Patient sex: M
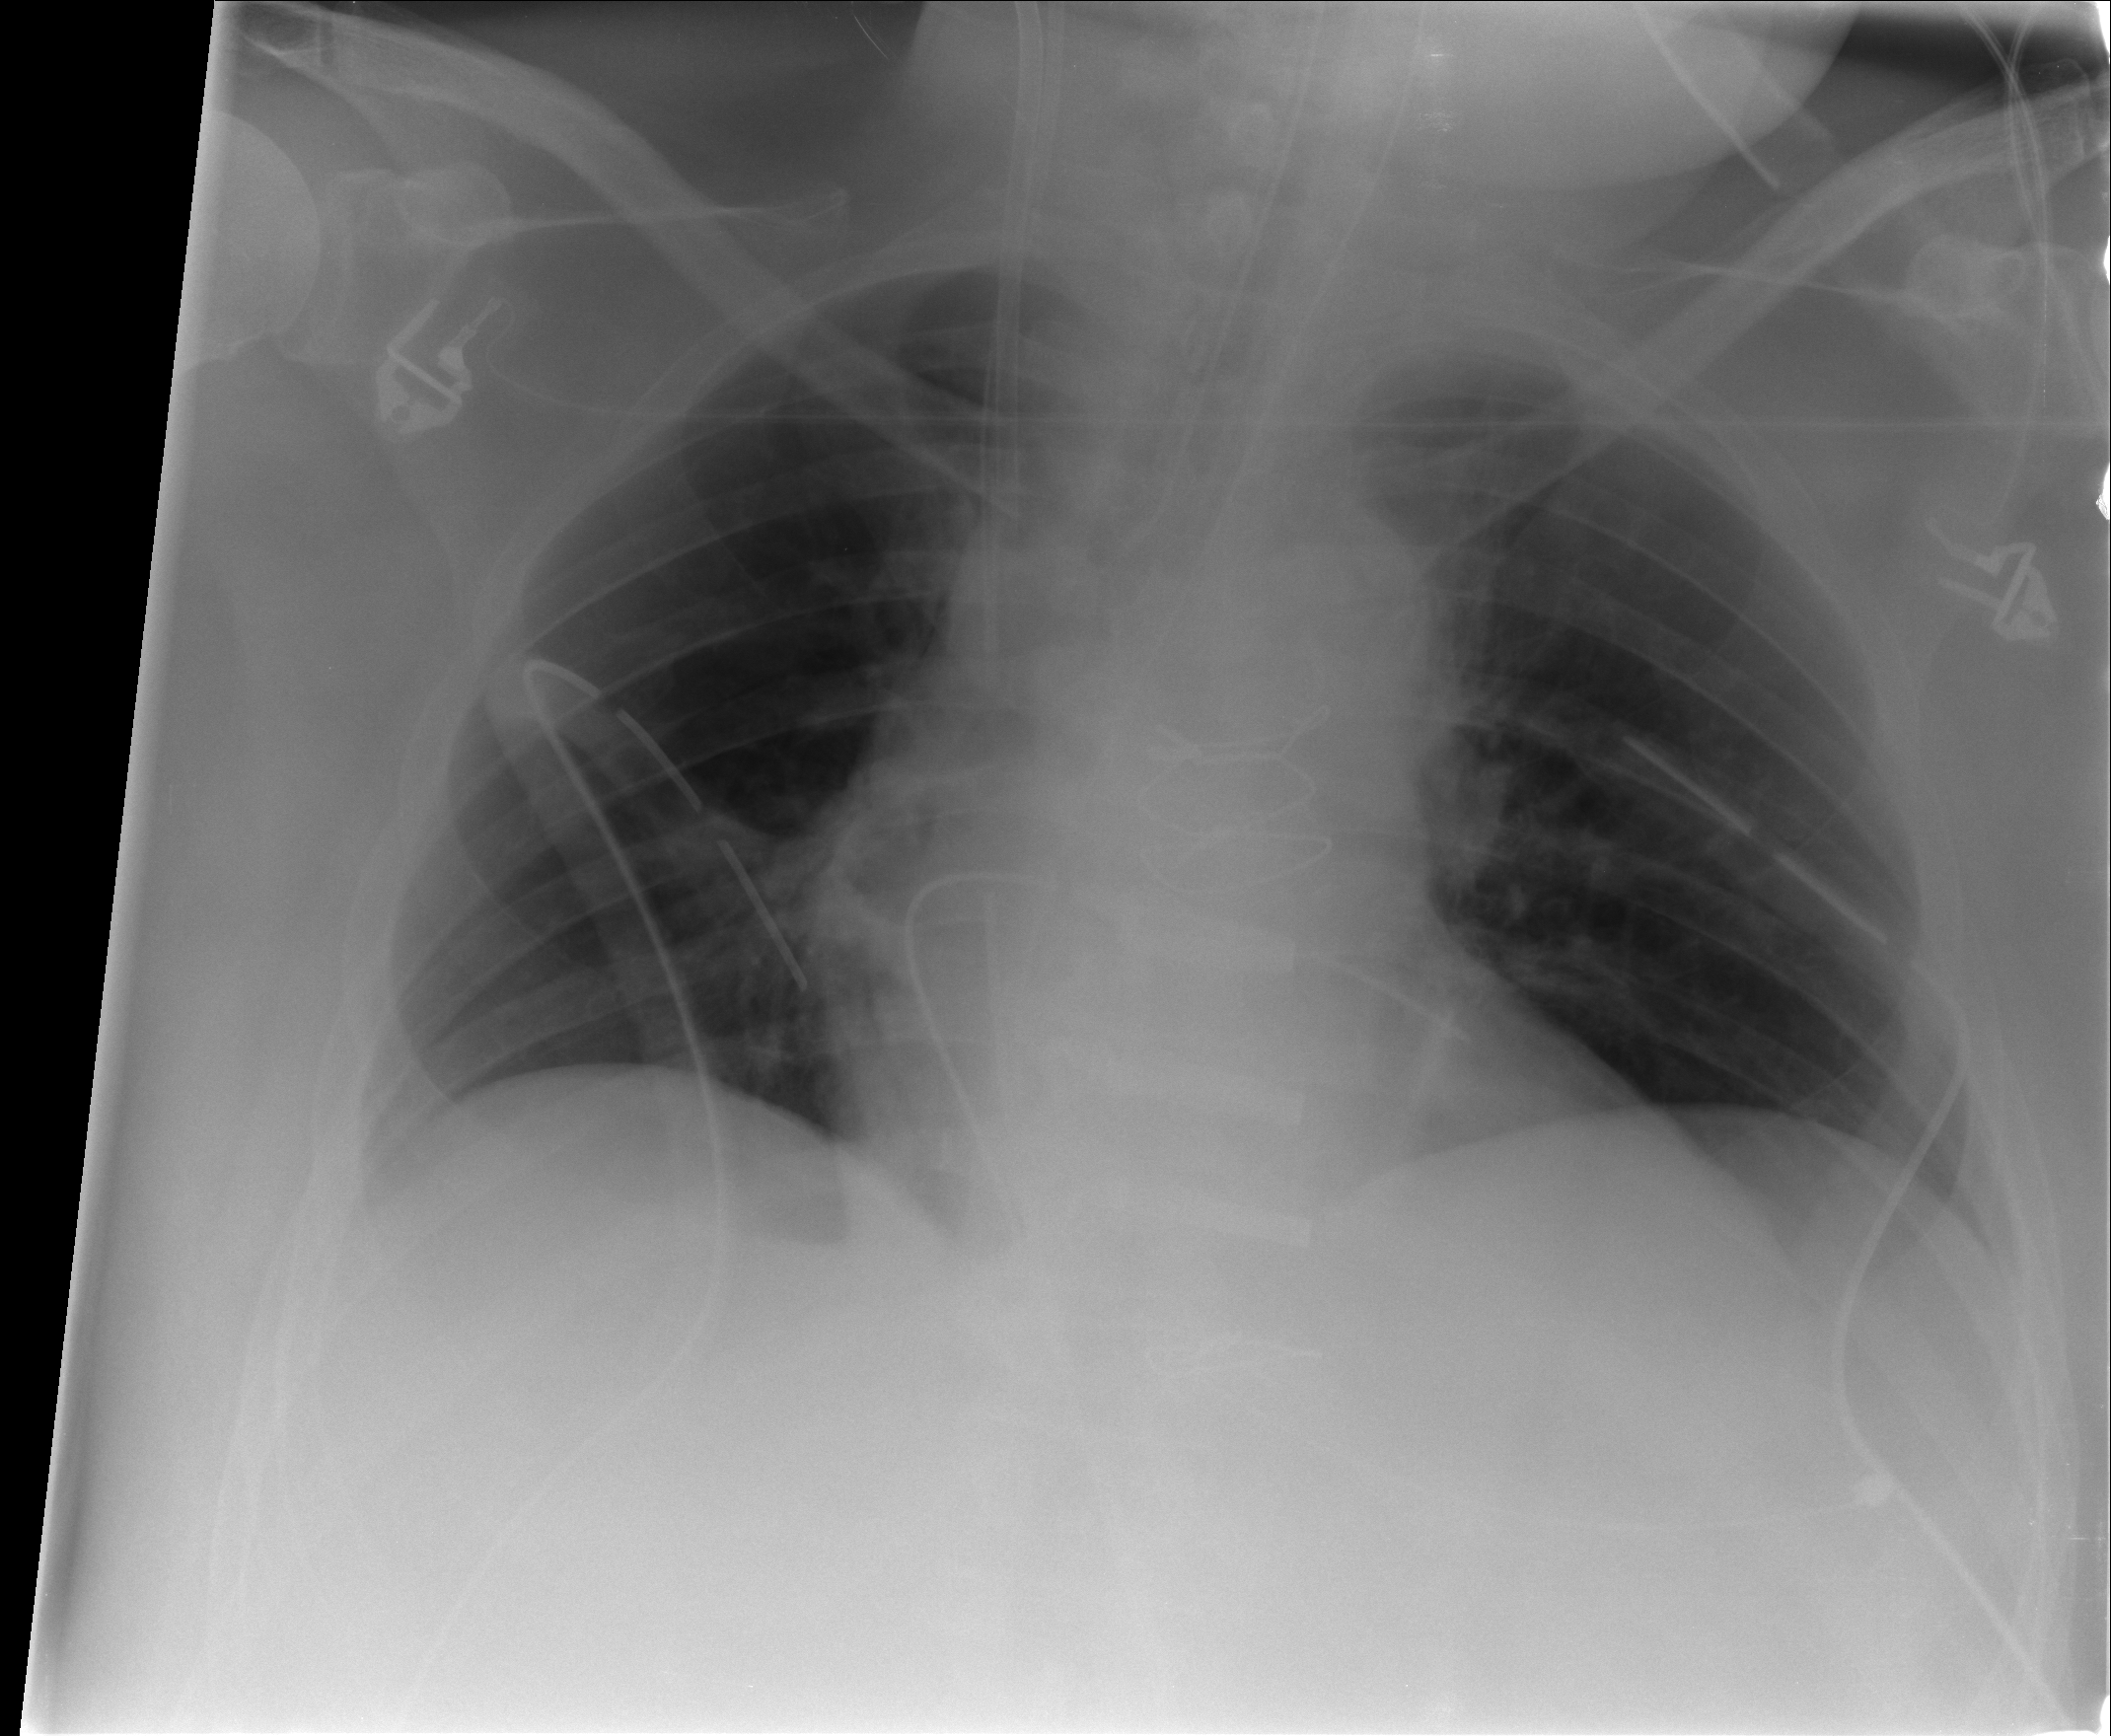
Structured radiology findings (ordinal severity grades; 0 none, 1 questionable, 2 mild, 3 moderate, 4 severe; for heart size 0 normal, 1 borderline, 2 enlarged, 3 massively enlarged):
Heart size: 2
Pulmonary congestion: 2
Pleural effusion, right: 0
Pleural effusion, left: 0
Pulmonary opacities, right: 0
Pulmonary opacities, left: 0
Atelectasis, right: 2
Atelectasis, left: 1